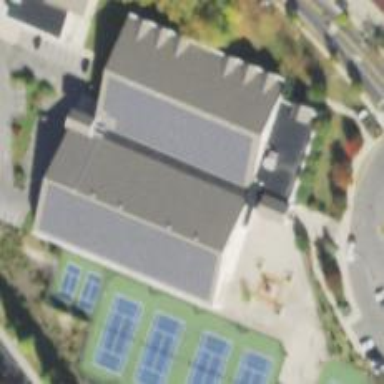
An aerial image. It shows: Sports center building dedicated to tennis.